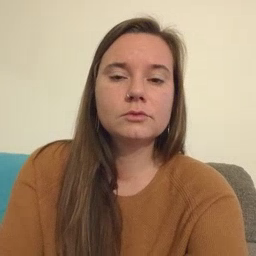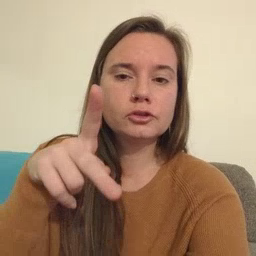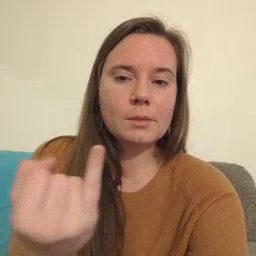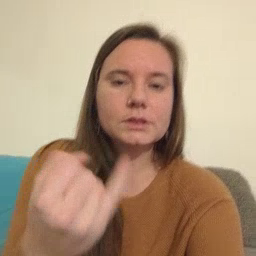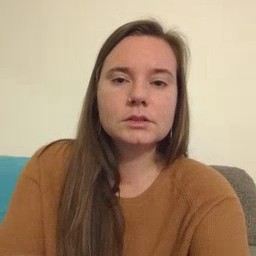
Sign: pajamas